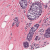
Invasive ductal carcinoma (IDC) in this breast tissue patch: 0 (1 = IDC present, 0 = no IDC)